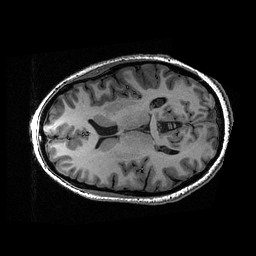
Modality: T1w
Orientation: axial
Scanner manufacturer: ge
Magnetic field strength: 3 T
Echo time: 0.00318 s